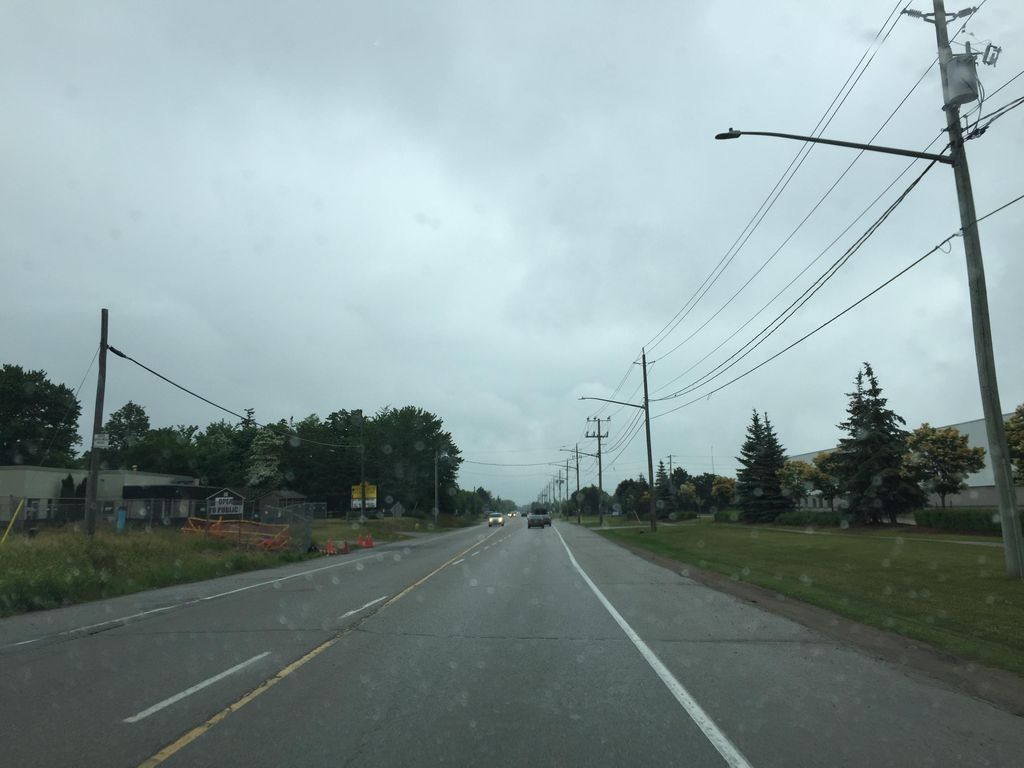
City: kitchener-waterloo